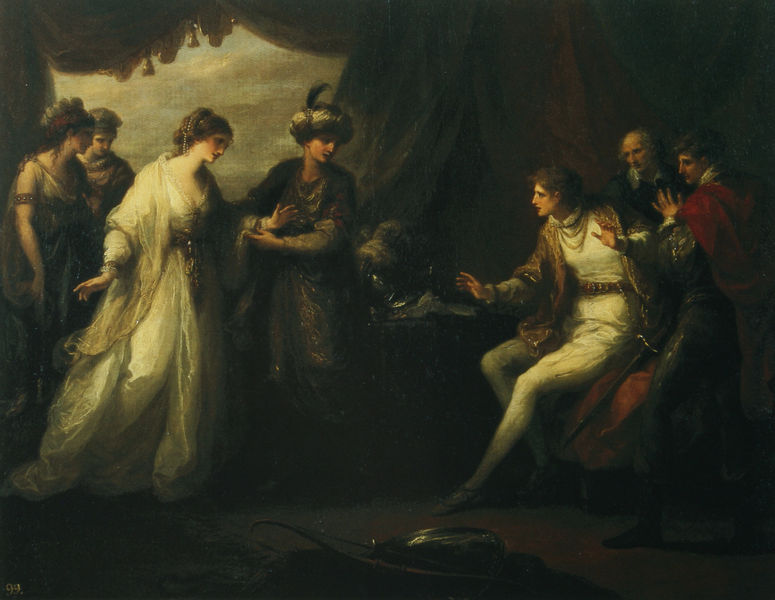
Titel: Geheiligte Eleanora
Künstler: Angelika Kauffmann
Standort: St. Petersburg
Institution: Schloss Pawlowsk
Schlagwörter: blau, dunkel, feder, gemälde, hand, himmel, mann, schatten, umhang, weiß, wolken, frauen, menschen, mädchen, sitzen, abend, braun, frau, grau, hell, hintergrund, hüte, kleid, kleider, licht, männer, nacht, reden, schmuck, schwarz, szene, tisch, dame, gürtel, rot, schal, schleier, tuch, wolke, malerei, alt, bart, hose, jung, diener, dienerin, federn, geschichte, historie, vollbart, bild, gesten, herr, hände, vorhang, öl, dämmerung, morgen, boden, gewand, gold, haare, mantel, reich, sitzend, stoffe, tücher, klassizismus, bühne, theater, dekolletee, hübsch, kontrast, perlen, prinzessin, rosa, seide, handel, schleppe, taille, liebe, düster, bogen, alter mann, tüll, kette, weis, figuren, romantik, krieg, könig, soldaten, braut, vorhänge, weib, weiber, weiblich, abendrot, zierlich, schild, orient, orientalisch, jungfrau, schwert, streit, waffen, ketten, soldat, herrscher, treffen, ritter, liebespaar, besuch, armreif, armreifen, harem, jüngling, erschreckt, schwul, schultertuch, flehen, strumpfhose, begegnung, empfang, prinz, kostüme, sklavin, feldherr, hochzeit, königin, laute, begrüßung, edelmann, golden, empire, aufregung, kopfschmuck, turban, pfeil, osmanisch, perser, sklaven, hofstaat, lady, führen, purpur, araber, römisch, zelt, sultan, fraune, kauffmann, berater, abendland, spanner, bräutigam, heirat, vermählung, figurengruppe, türke, osmane, orientale, morgenland, weisses kleid, mitleid, wiedersehen, aktiv, missgeburt, brautkleid, hure, geschehen, zwietracht, hauptfiguren, vohang, brautführer, christine, dungel, leutend, stuhl sitzen, zuführung, abwehrend, frau mann, schlampe, arschloch, okzident, mehrfigurig, stricher, schwuchtel, begleiterinnen, fotze, spast, mongo, morgenladn, tiram, dreckssack, hundesohn, fischgesicht, transer, transe4, ladyboy, shemale